Aerial crown-view tile of a tropical tree (Barro Colorado Island, Panama), acquired 20240918:
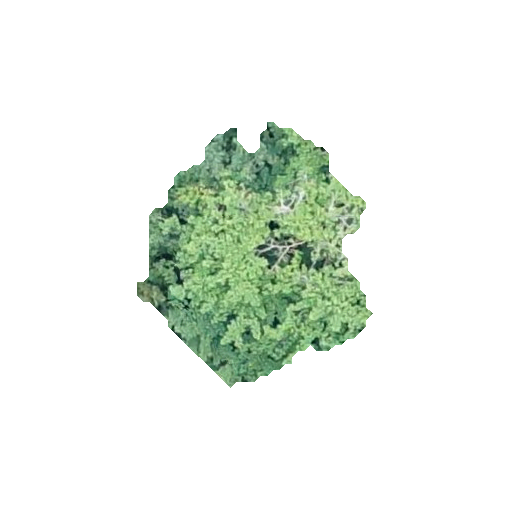
Species: Tabernaemontana arborea
GBIF accepted scientific name: Tabernaemontana arborea
Crown area: 64.041 m²